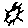
Label: sun